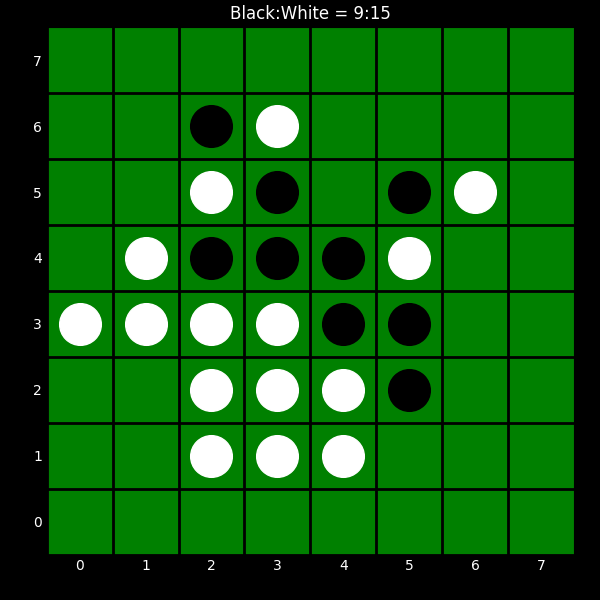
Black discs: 9
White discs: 15